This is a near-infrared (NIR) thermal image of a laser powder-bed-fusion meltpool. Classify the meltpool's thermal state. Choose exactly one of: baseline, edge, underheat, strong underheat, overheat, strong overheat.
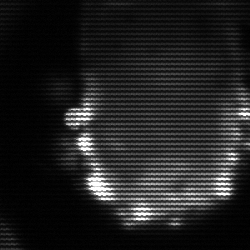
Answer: baseline